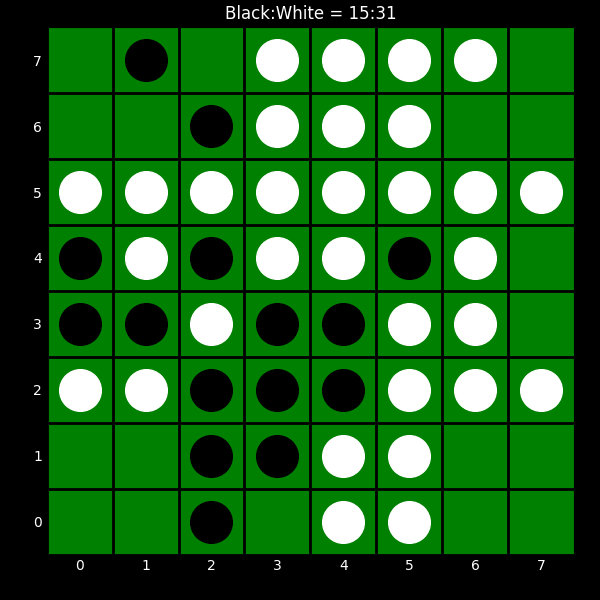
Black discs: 15
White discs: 31